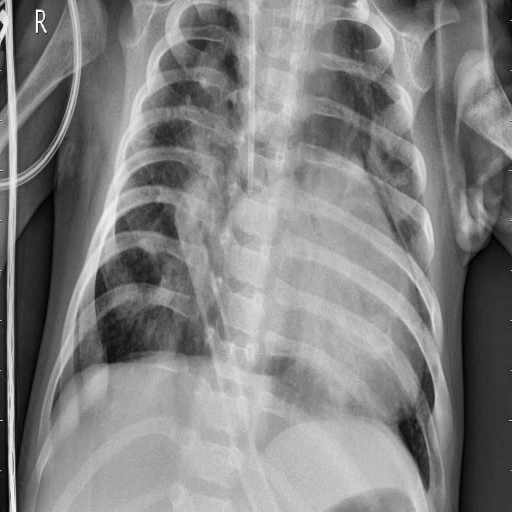
Finding: PNEUMONIA